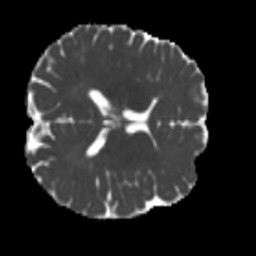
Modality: MD
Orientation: axial
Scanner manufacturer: siemens
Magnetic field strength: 3 T
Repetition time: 4 s
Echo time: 0.0594 s